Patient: sex M, age 26
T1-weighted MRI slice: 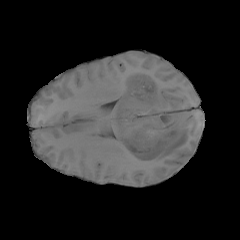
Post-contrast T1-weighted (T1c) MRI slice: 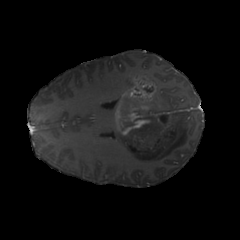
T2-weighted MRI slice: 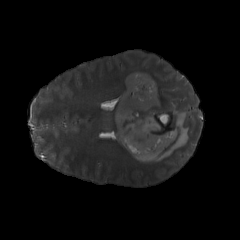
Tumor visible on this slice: yes
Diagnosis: Astrocytoma, IDH-mutant
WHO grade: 4